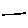
Label: line